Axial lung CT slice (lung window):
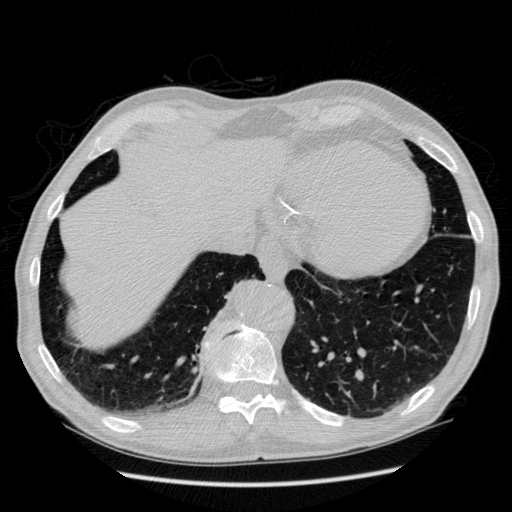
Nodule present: no